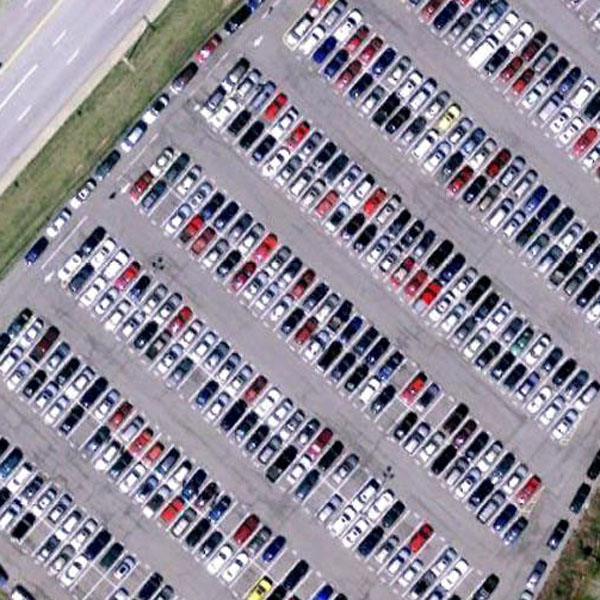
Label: Parking